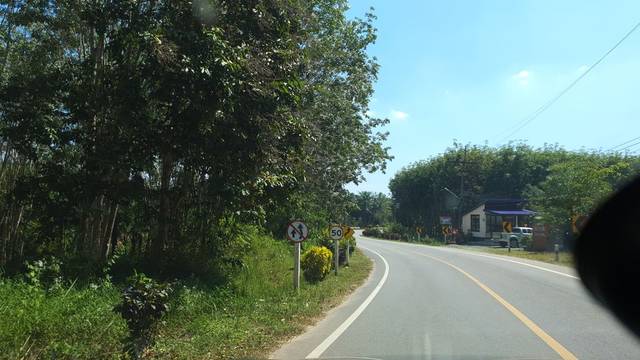
Region: Thailand
Coordinates: 7.933, 99.222